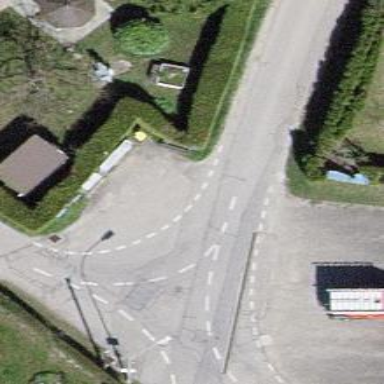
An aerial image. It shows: Post box is visible.